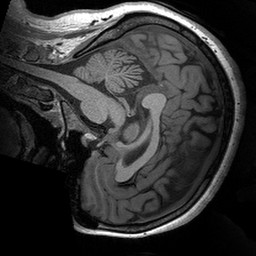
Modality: T1w
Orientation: sagittal
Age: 27
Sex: female
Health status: healthy
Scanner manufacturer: siemens
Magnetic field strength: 3 T
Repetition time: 2.53 s
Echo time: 0.00288 s